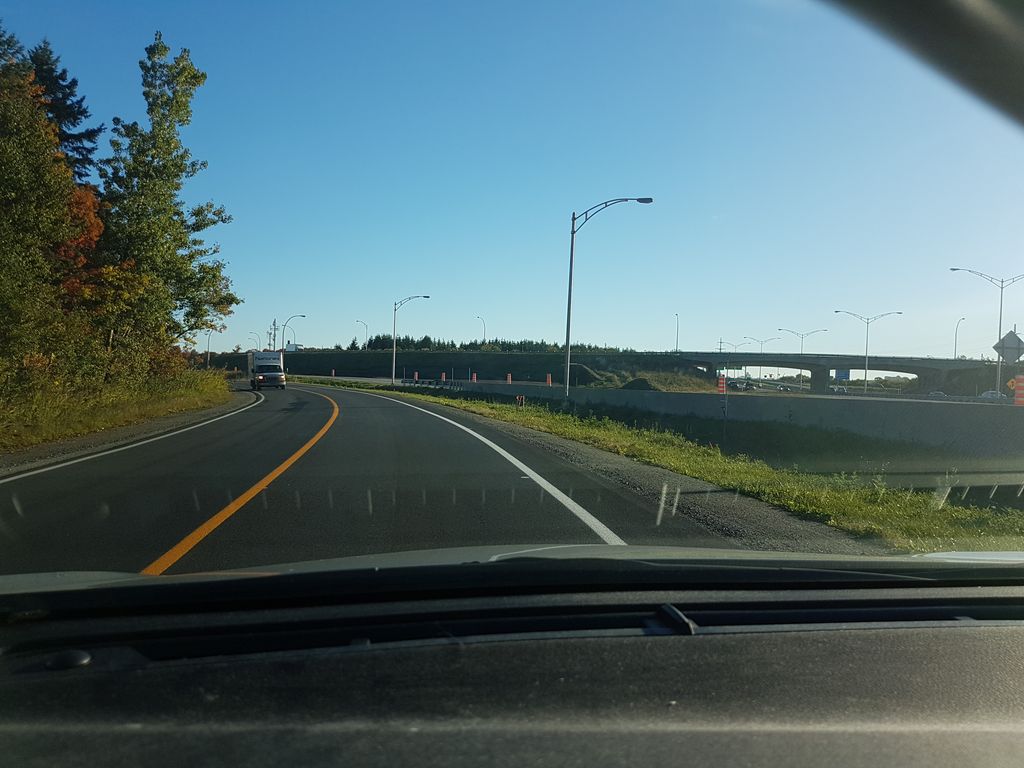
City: quebec_city